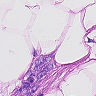
Metastatic tissue present: yes